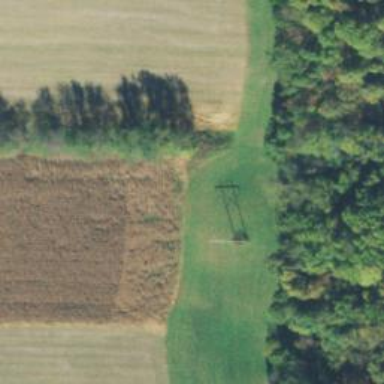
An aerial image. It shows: H-frame designed tower for power lines.